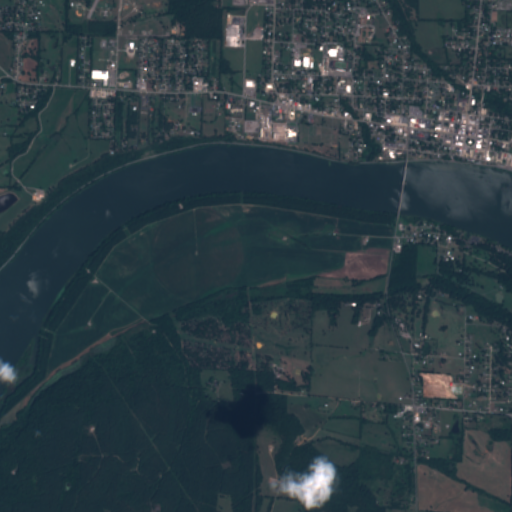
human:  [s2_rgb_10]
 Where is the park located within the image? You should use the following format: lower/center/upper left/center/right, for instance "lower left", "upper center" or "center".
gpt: The park is located in the upper of the image.
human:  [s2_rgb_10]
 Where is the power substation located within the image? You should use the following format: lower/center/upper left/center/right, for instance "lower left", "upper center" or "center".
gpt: The power substation is located in the upper center of the image.
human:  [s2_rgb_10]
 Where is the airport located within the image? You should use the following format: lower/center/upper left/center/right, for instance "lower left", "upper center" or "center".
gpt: There is no airport in the image.